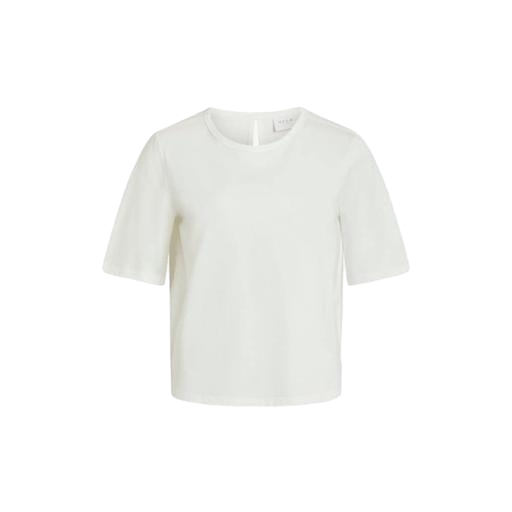
short-sleeve top only macy, white pima t-shirt only macy, only white t-shirt, white background